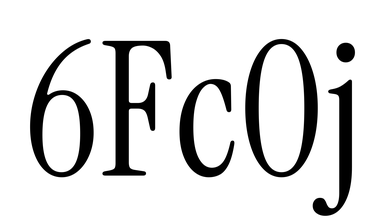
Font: InstrumentSerif-Regular